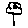
Label: flower